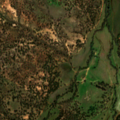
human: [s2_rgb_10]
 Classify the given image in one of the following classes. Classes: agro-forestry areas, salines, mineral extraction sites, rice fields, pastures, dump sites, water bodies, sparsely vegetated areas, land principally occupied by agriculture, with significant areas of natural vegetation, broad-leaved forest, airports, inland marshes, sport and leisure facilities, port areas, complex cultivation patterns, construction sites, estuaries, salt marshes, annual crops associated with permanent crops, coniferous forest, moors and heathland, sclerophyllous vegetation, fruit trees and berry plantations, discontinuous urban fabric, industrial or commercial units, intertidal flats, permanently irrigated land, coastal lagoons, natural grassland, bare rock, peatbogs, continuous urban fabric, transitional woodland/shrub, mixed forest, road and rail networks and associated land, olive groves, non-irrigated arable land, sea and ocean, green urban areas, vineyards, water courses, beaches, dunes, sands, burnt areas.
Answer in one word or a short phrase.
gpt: non-irrigated arable land, agro-forestry areas, broad-leaved forest